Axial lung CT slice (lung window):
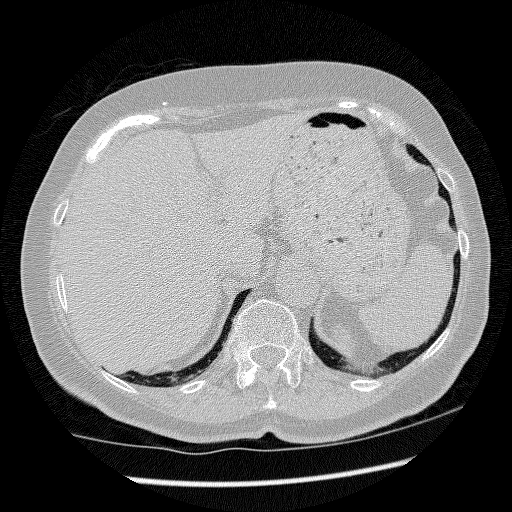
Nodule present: no